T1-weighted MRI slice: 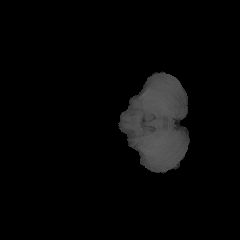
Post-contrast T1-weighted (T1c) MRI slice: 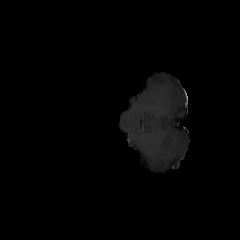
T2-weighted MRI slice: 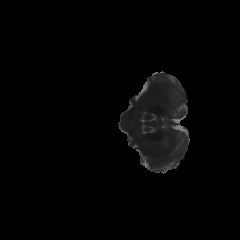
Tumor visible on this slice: no